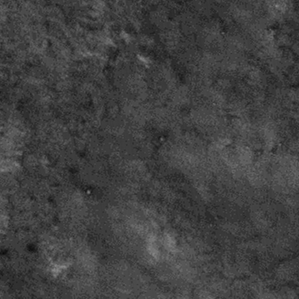
Label: frost